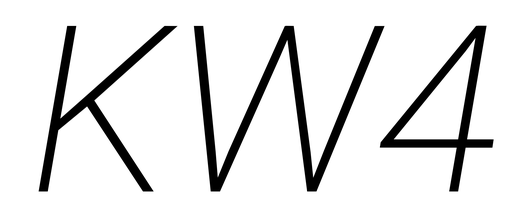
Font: Roboto-Italic_ExtraLight_Italic